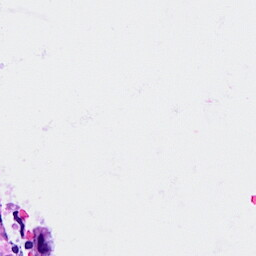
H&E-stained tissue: Breast